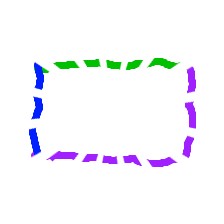
Shape: rectangle